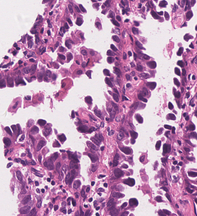
Tumor epithelial tissue: yes
Tumor-associated stroma tissue: yes
Normal tissue: no